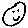
Label: smiley face